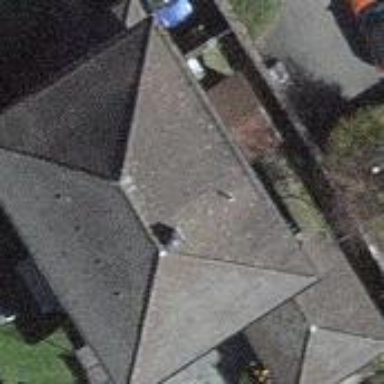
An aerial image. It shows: Residential building with hipped roof.